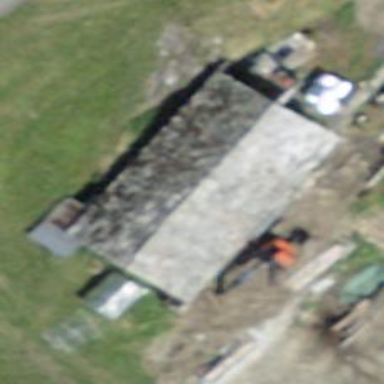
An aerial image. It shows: Barn.